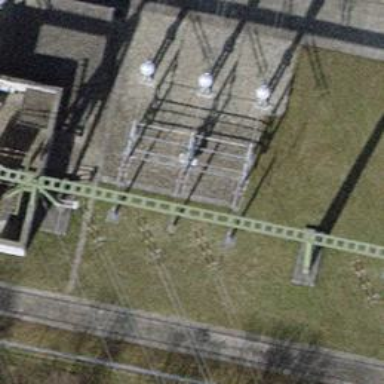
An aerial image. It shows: Insulator used in power equipment.